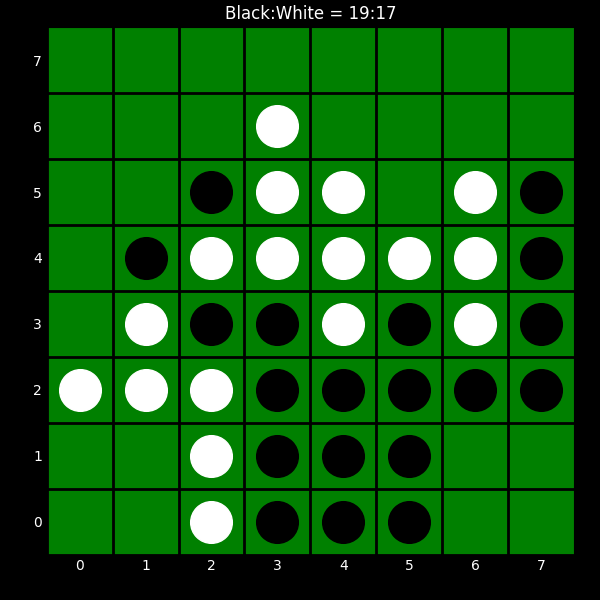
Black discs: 19
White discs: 17